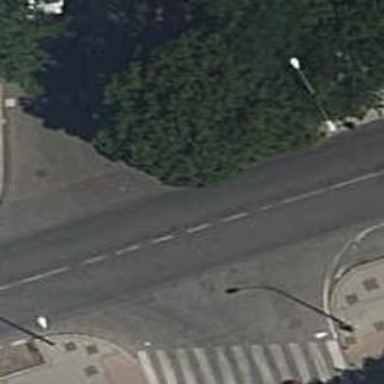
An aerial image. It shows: Road with traffic signals.